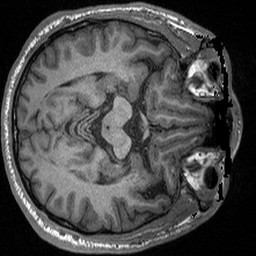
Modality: T1w
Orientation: axial
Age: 26
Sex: male